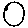
Label: circle